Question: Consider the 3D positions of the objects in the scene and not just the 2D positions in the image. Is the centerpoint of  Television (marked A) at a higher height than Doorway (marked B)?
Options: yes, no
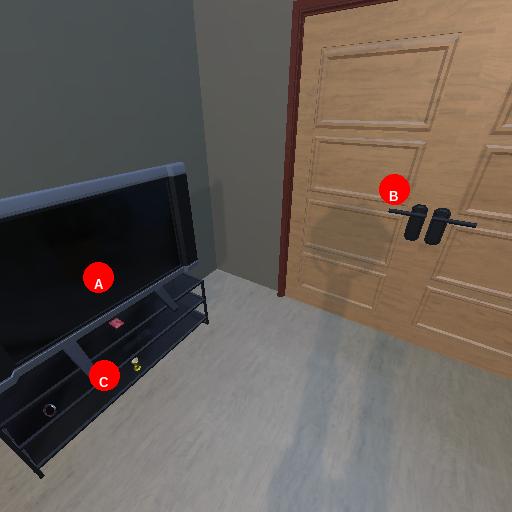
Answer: yes